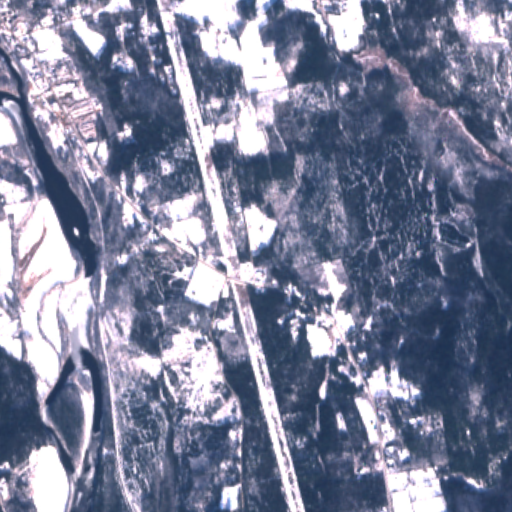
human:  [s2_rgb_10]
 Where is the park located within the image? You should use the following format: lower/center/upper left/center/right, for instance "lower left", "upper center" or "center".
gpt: The park is located in the upper left of the image.
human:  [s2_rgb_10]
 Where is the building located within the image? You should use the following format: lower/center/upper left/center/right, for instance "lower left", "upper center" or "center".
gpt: The building is located in the upper left of the image.
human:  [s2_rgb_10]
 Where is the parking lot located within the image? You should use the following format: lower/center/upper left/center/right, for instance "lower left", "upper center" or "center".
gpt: There is no parking lot in the image.